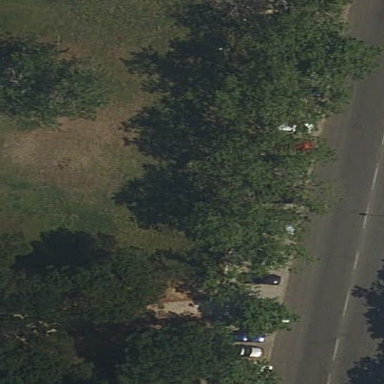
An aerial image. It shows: Garden with kerb border.